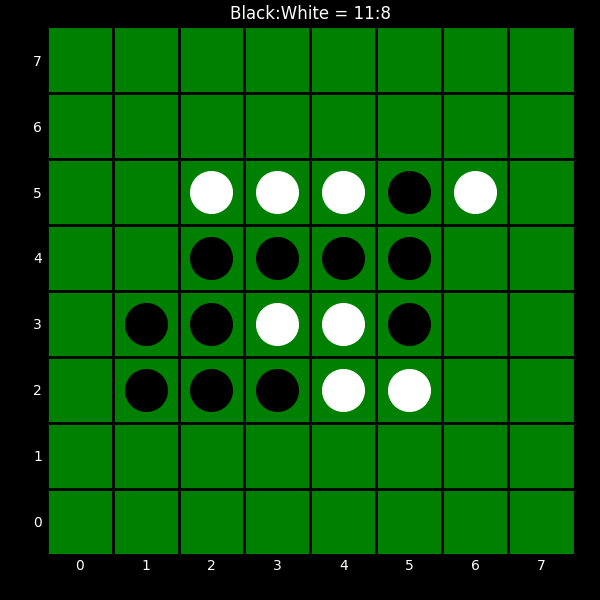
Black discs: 11
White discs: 8